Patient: sex F, age 54
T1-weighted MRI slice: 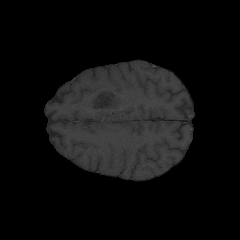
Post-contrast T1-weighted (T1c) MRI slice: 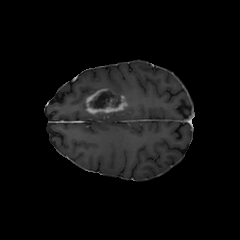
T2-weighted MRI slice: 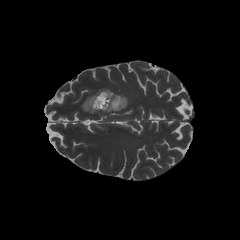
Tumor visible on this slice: yes
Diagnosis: Glioblastoma, IDH-wildtype
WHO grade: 4